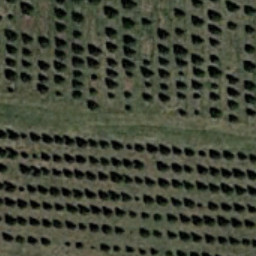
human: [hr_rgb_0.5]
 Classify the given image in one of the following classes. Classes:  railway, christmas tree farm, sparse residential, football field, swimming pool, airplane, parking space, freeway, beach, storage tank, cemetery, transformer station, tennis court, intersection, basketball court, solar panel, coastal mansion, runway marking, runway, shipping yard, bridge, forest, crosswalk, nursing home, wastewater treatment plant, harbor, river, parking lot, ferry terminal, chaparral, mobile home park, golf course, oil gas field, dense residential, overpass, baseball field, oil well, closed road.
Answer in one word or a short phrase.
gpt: christmas tree farm